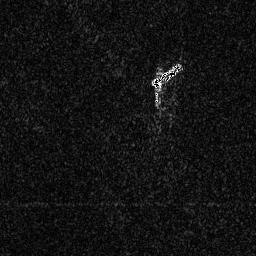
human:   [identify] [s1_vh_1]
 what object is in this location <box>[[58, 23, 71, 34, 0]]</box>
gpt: <ref>1 medium ship at the top</ref>